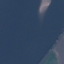
Label: SeaLake